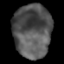
Tissue: lung
Cell type: Epithelial cells
Senescence score: 0.2199
Nuclear area (px): 1989
Mean DAPI intensity: 84.639